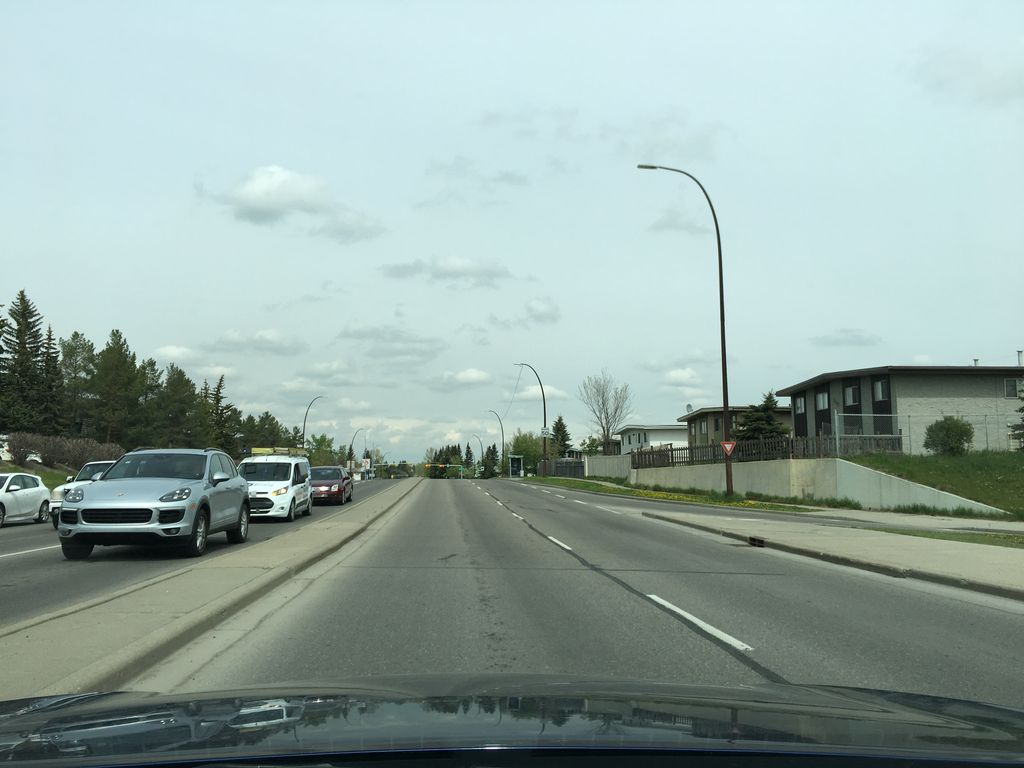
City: calgary